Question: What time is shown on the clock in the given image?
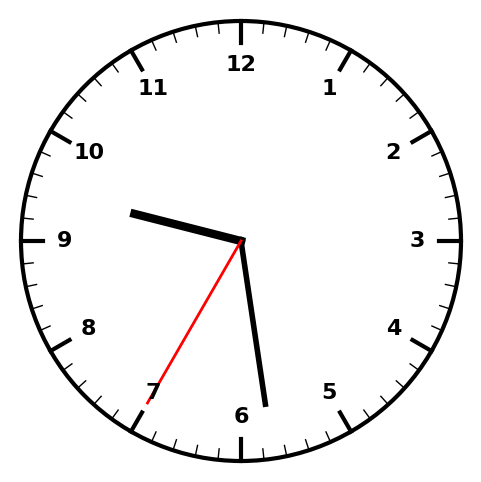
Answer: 09:28:35